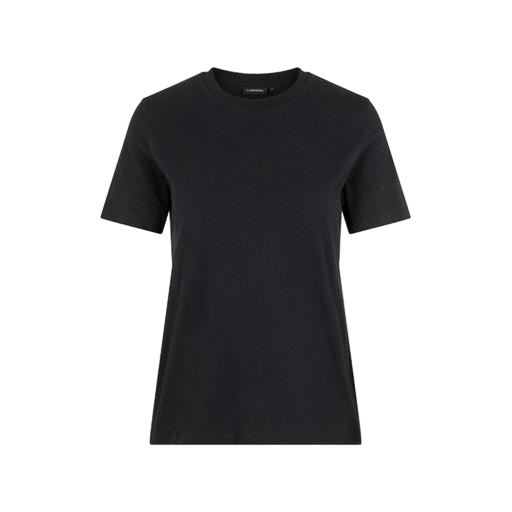
black relaxed fit t-shirt, dark tee, black tina t-shirt, white background